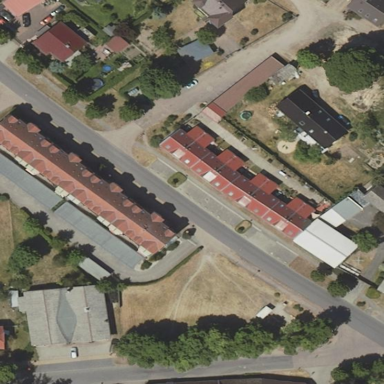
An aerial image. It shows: Image showing building with apartments.